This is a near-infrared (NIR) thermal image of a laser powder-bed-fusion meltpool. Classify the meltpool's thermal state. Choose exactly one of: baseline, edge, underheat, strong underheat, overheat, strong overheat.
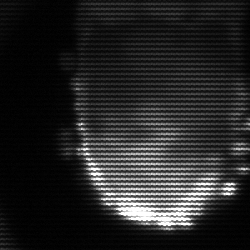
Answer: baseline